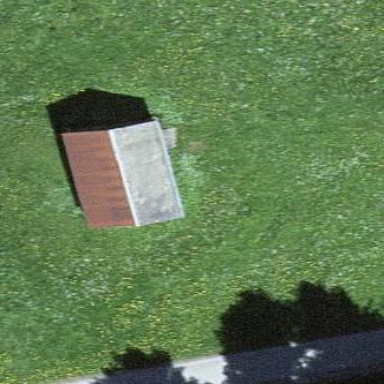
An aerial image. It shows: Shed building.